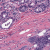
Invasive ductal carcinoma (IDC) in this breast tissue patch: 0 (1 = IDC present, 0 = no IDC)